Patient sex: M
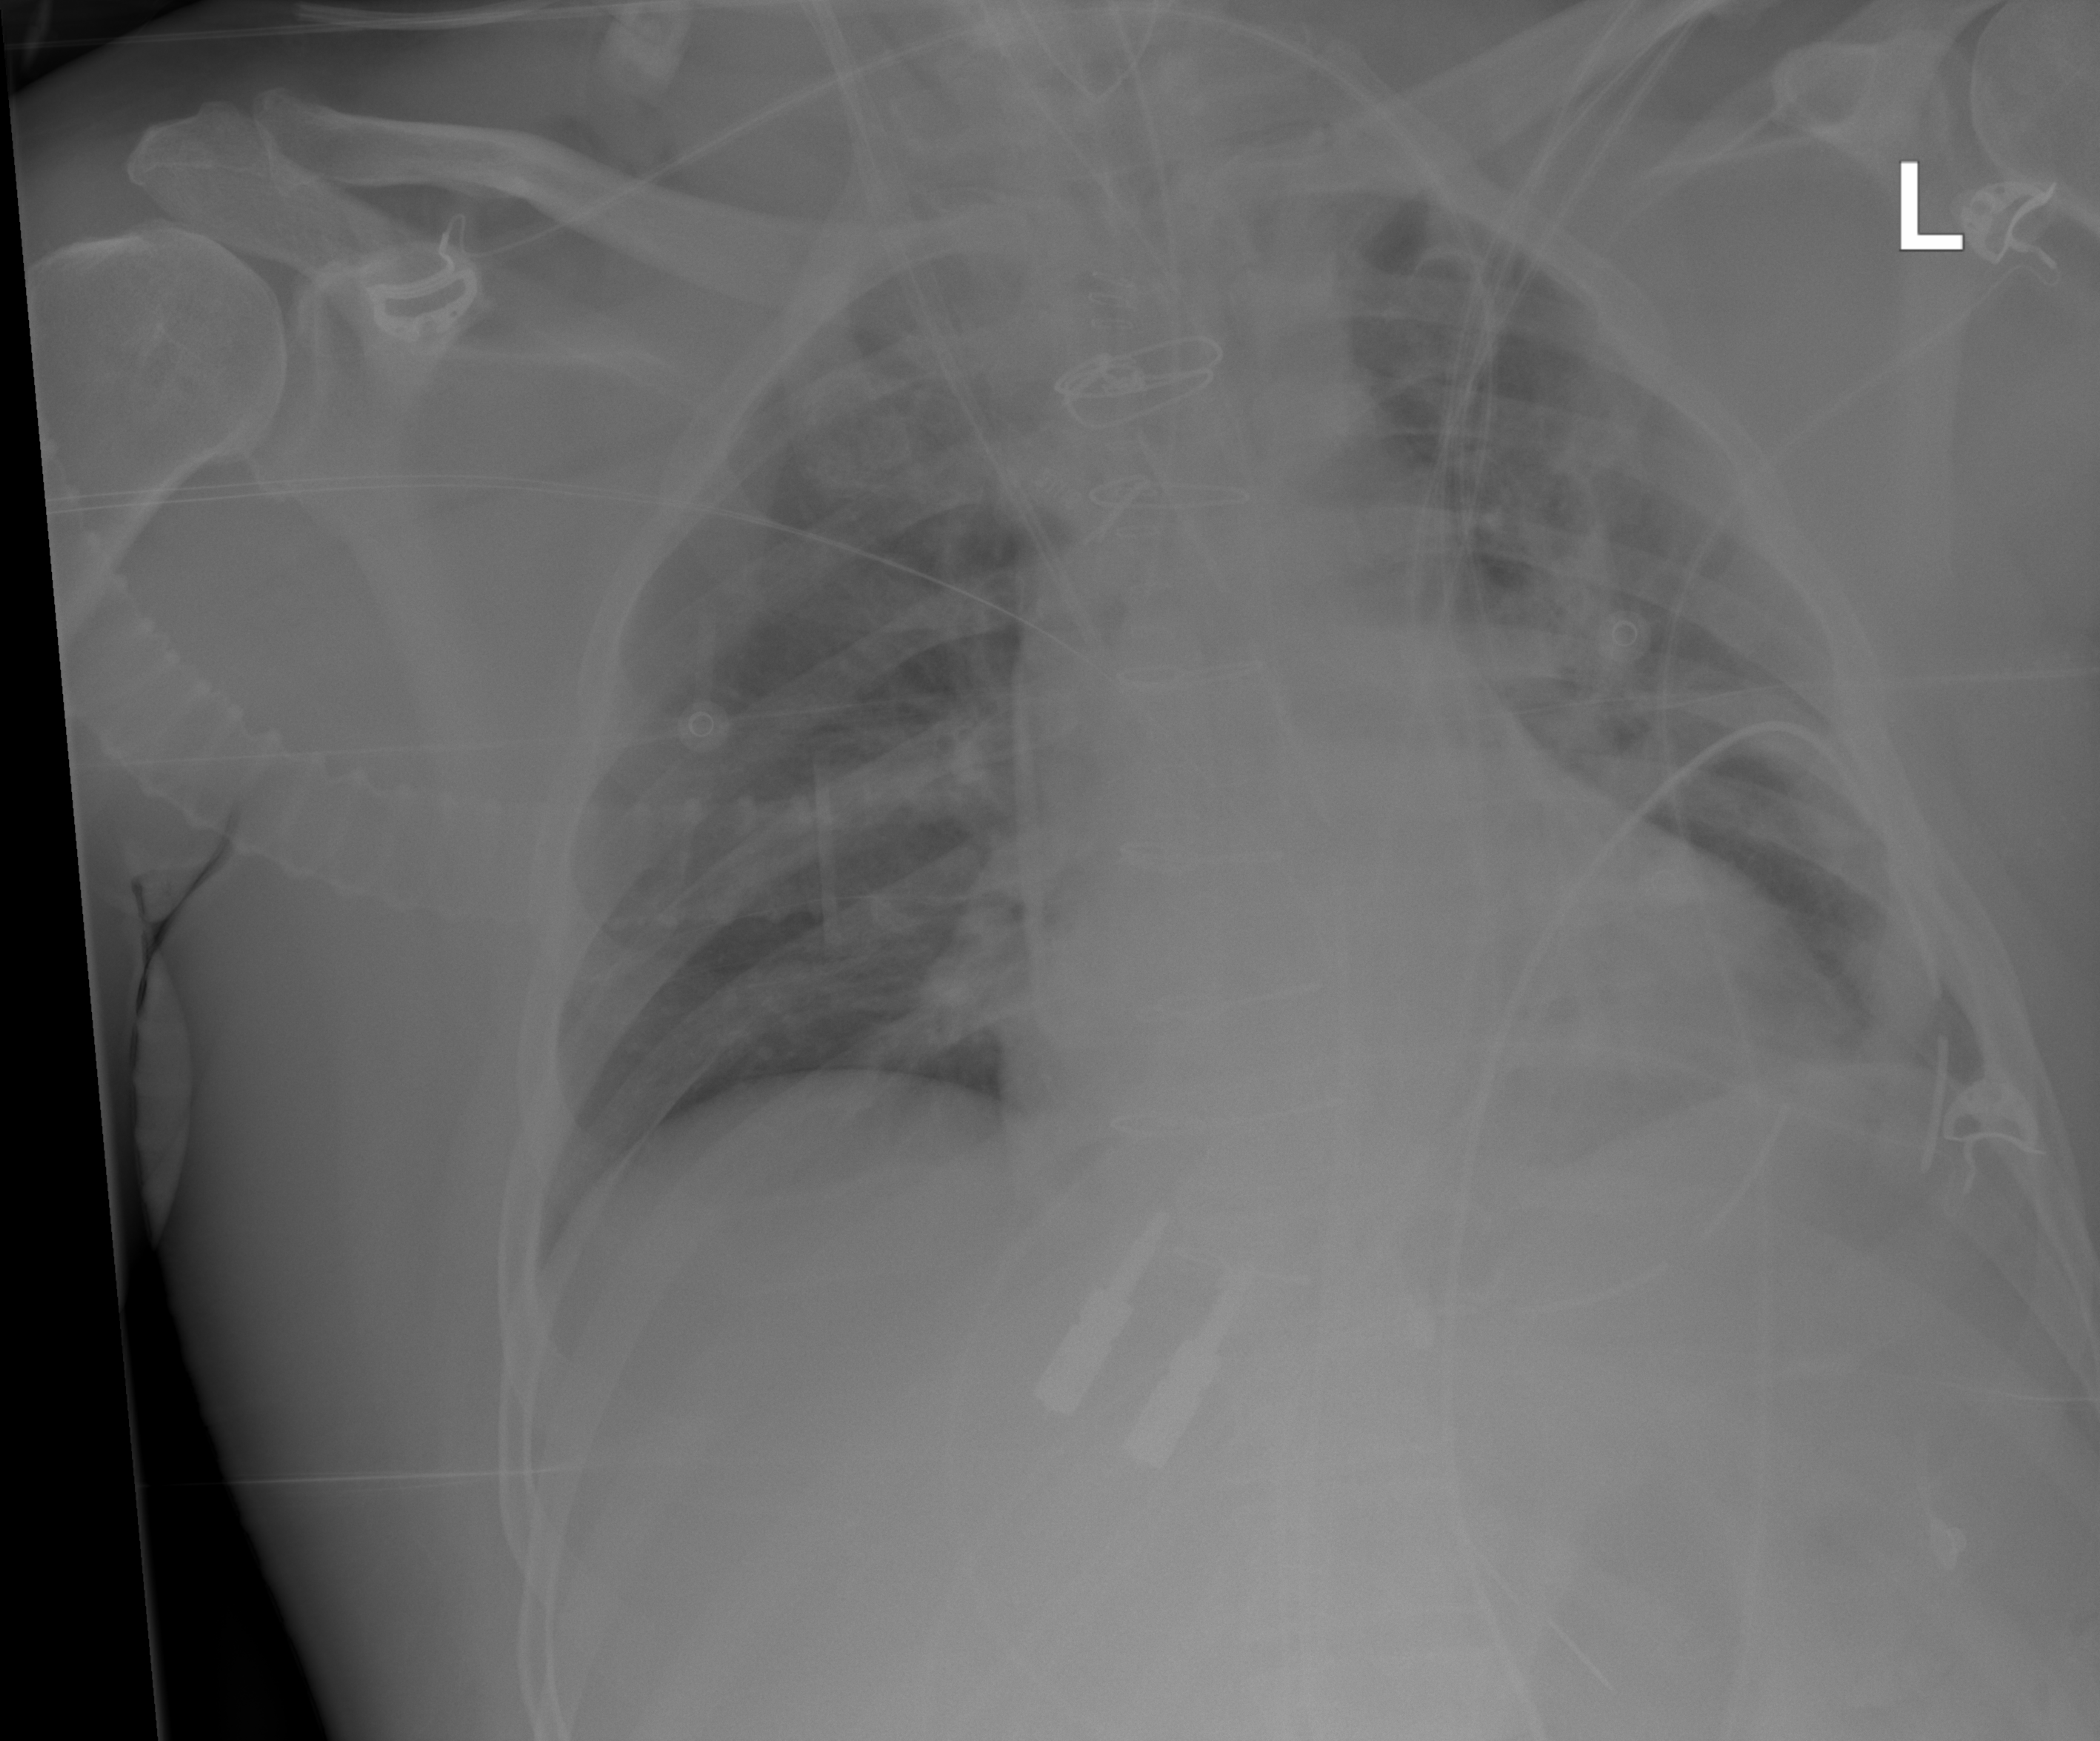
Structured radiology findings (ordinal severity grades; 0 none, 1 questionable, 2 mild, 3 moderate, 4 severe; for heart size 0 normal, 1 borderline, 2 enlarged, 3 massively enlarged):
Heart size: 0
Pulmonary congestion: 2
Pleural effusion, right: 0
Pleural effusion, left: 0
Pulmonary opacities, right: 0
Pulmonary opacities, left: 0
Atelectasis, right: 0
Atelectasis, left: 0